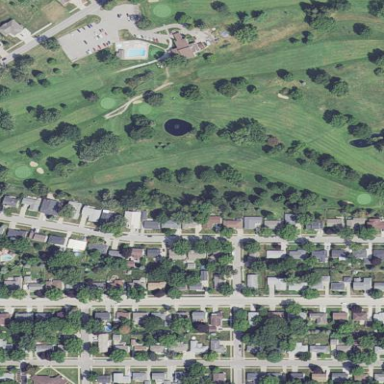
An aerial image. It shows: Golf course.